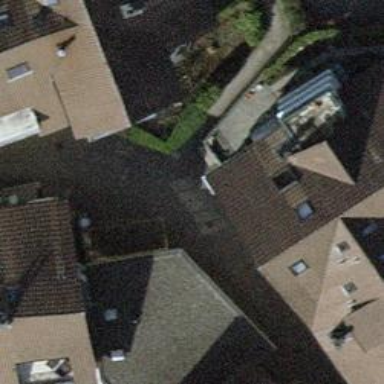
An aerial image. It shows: Living street.